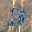
Label: 5